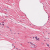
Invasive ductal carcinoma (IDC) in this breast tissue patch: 0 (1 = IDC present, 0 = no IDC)